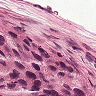
Metastatic tissue present: yes